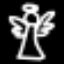
Label: angel